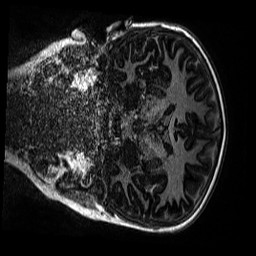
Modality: MP2RAGE
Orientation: coronal
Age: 9
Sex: male
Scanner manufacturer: siemens
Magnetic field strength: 3 T
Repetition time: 4 s
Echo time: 0.00299 s